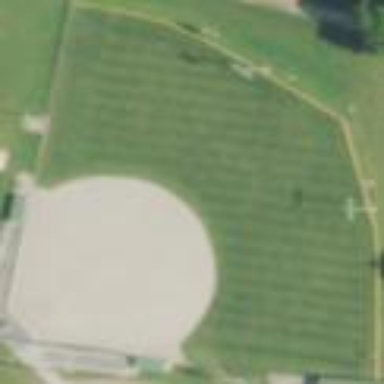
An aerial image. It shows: Baseball pitch for leisure land.